【题型】解答题　【知识点】立体几何　【难度】easy
如图, 在正方体 $ABCD-A_1B_1C_1D_1$ 中, $AB=3$, 求:

(1)异面直线 $AD$ 与 $A_1C$ 所成角的大小;

(2)求点 $C$ 到平面 $ABC_1D_1$ 的距离.
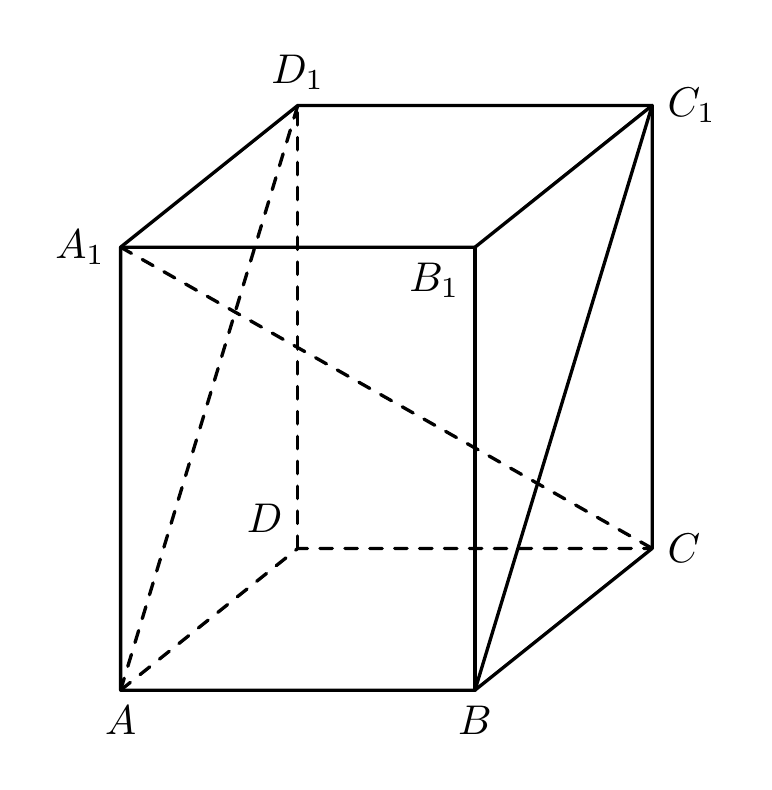
【解答】
【答案】 (1)$\arctan\sqrt{2}$

(2)$\frac{3\sqrt{2}}{2}$

【分析】 (1) 找到 $\angle A_1CB$ 即为异面直线 $AD$ 与 $A_1C$ 所成角, 求出各边长, 得到答案;

(2) 作出辅助线, 证明出 $B_1C \perp$ 面 $ABC_1D_1$, 求出点 $C$ 到平面 $ABC_1D_1$ 的距离为 $CO = \frac{3\sqrt{2}}{2}$.

【详解】 (1) 因为 $AD \parallel BC$,

所以 $\angle A_1CB$ 即为异面直线 $AD$ 与 $A_1C$ 所成角,

因为 $BC=3$, 由勾股定理得 $A_1B = 3\sqrt{2}$, $A_1C = 3\sqrt{3}$,

故 $\tan \angle A_1CB = \frac{A_1B}{BC} = \sqrt{2}$,

所以 $\angle A_1CB = \arctan\sqrt{2}$;

(2) 连接 $B_1C$ 交 $BC_1$ 于 $O$, 则 $B_1C \perp BC_1$,

因为 $AB \perp$ 平面 $BCC_1B_1$, $B_1C \subset$ 平面 $BCC_1B_1$,

所以 $AB \perp B_1C$,

又因为 $B_1C \perp BC_1$, $BC_1 \cap AB = B$, $BC_1, AB \subset$ 平面 $ABC_1D_1$,

所以 $B_1C \perp$ 面 $ABC_1D_1$,

所以线段 $OC$ 为所求距离, 所以点 $C$ 到平面 $ABC_1D_1$ 的距离为 $CO = \frac{BC_1}{2} = \frac{3\sqrt{2}}{2}$.
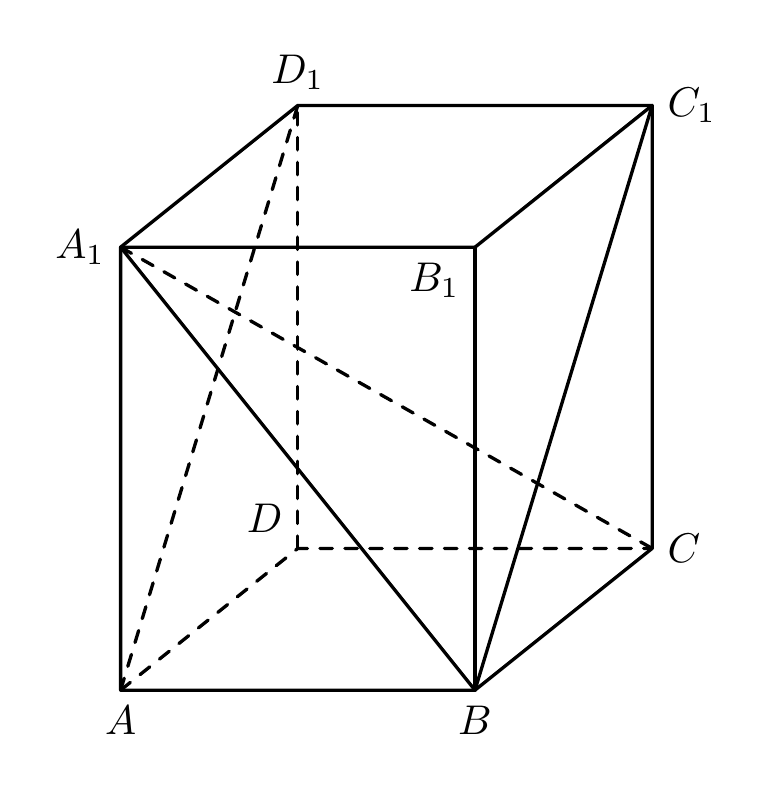
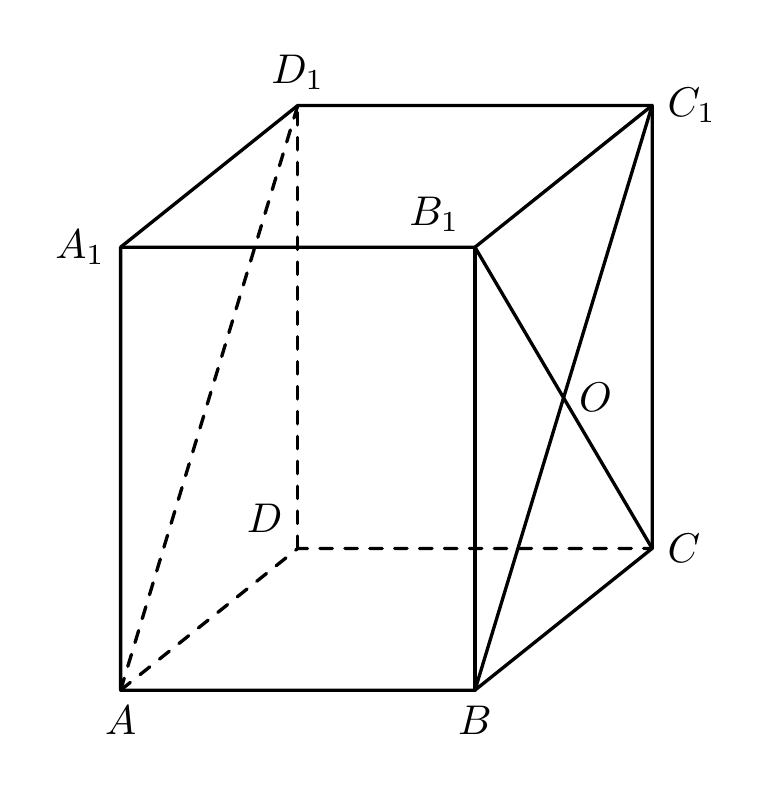